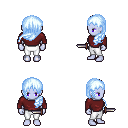
a pixel art fantasy rpg character, female body template, dark elf, purple skin, maroon long-sleeve shirt, white pants, white cyan left-swept hairstyle, dagger, four views (front, back, left, right), 2x2 character sprite sheet, small pixel art, hard edges, no anti-aliasing